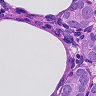
Metastatic tissue present: yes